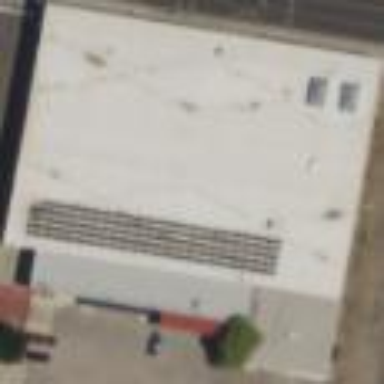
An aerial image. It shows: Building housing storage rental shop.